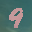
Label: 9